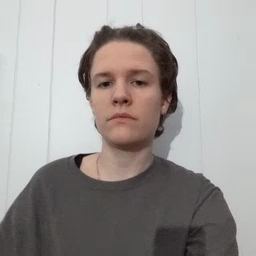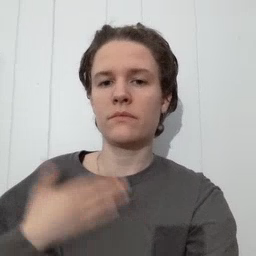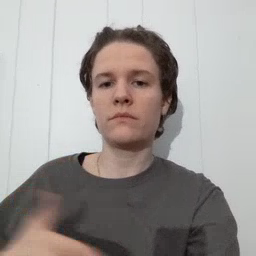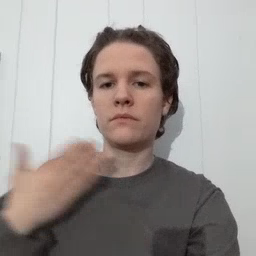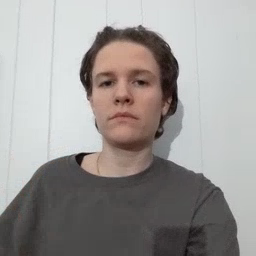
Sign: happy